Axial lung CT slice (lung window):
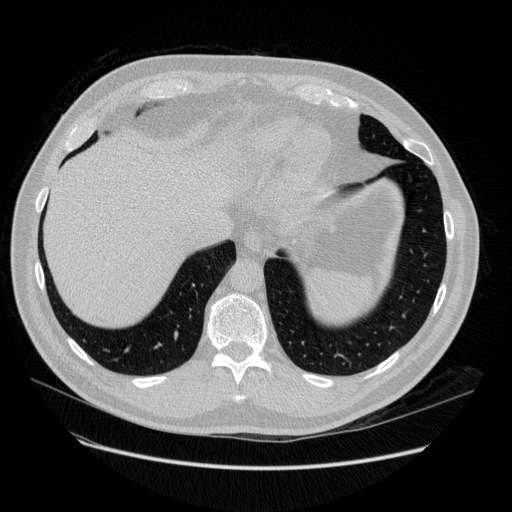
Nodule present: no